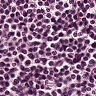
Metastatic tissue present: no